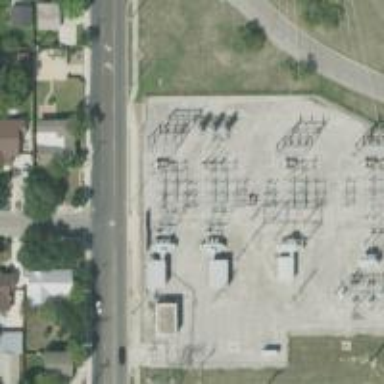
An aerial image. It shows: Switch for power supply.